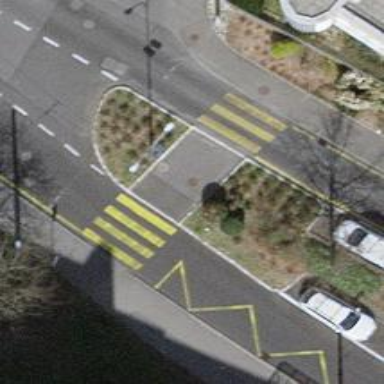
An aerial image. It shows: Marked zebra crossing on the road.